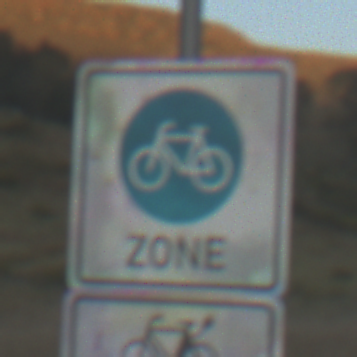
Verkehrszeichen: BeginnFahrradzone
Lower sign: EinspurigeFahrzeugeFrei6
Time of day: SunriseSunset
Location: Outdoor (RoadRail)
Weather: PartlyCloudy
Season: NotSpecified
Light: Natural